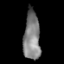
Tissue: lung
Cell type: Others
Senescence score: 0.2407
Nuclear area (px): 782
Mean DAPI intensity: 128.894